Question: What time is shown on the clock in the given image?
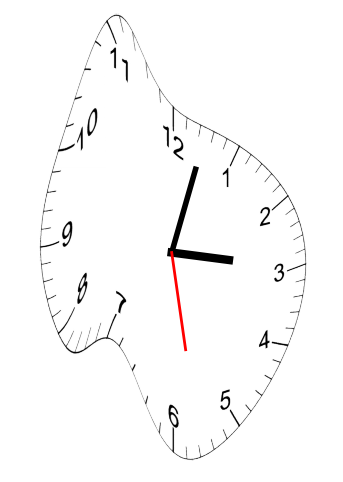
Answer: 03:02:28